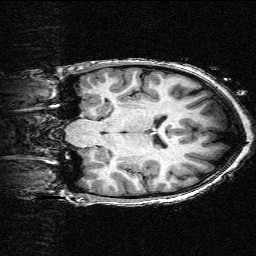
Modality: T1w
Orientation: coronal
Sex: female
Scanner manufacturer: siemens
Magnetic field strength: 3 T
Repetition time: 2.3 s
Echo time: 0.00336 s